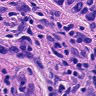
Metastatic tissue present: yes